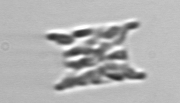
Label: Eucampia